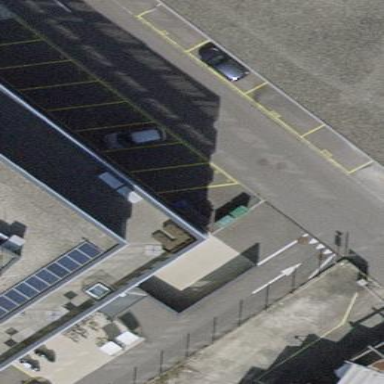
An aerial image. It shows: Street side parking area.